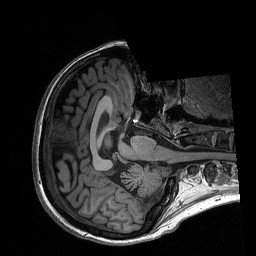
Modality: T1w
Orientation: axial
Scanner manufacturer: siemens
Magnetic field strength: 3 T